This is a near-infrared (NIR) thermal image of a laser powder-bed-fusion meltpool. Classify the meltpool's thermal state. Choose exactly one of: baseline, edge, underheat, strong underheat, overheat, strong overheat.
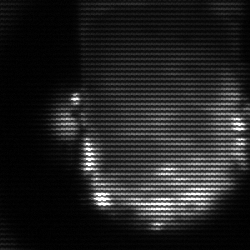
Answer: baseline